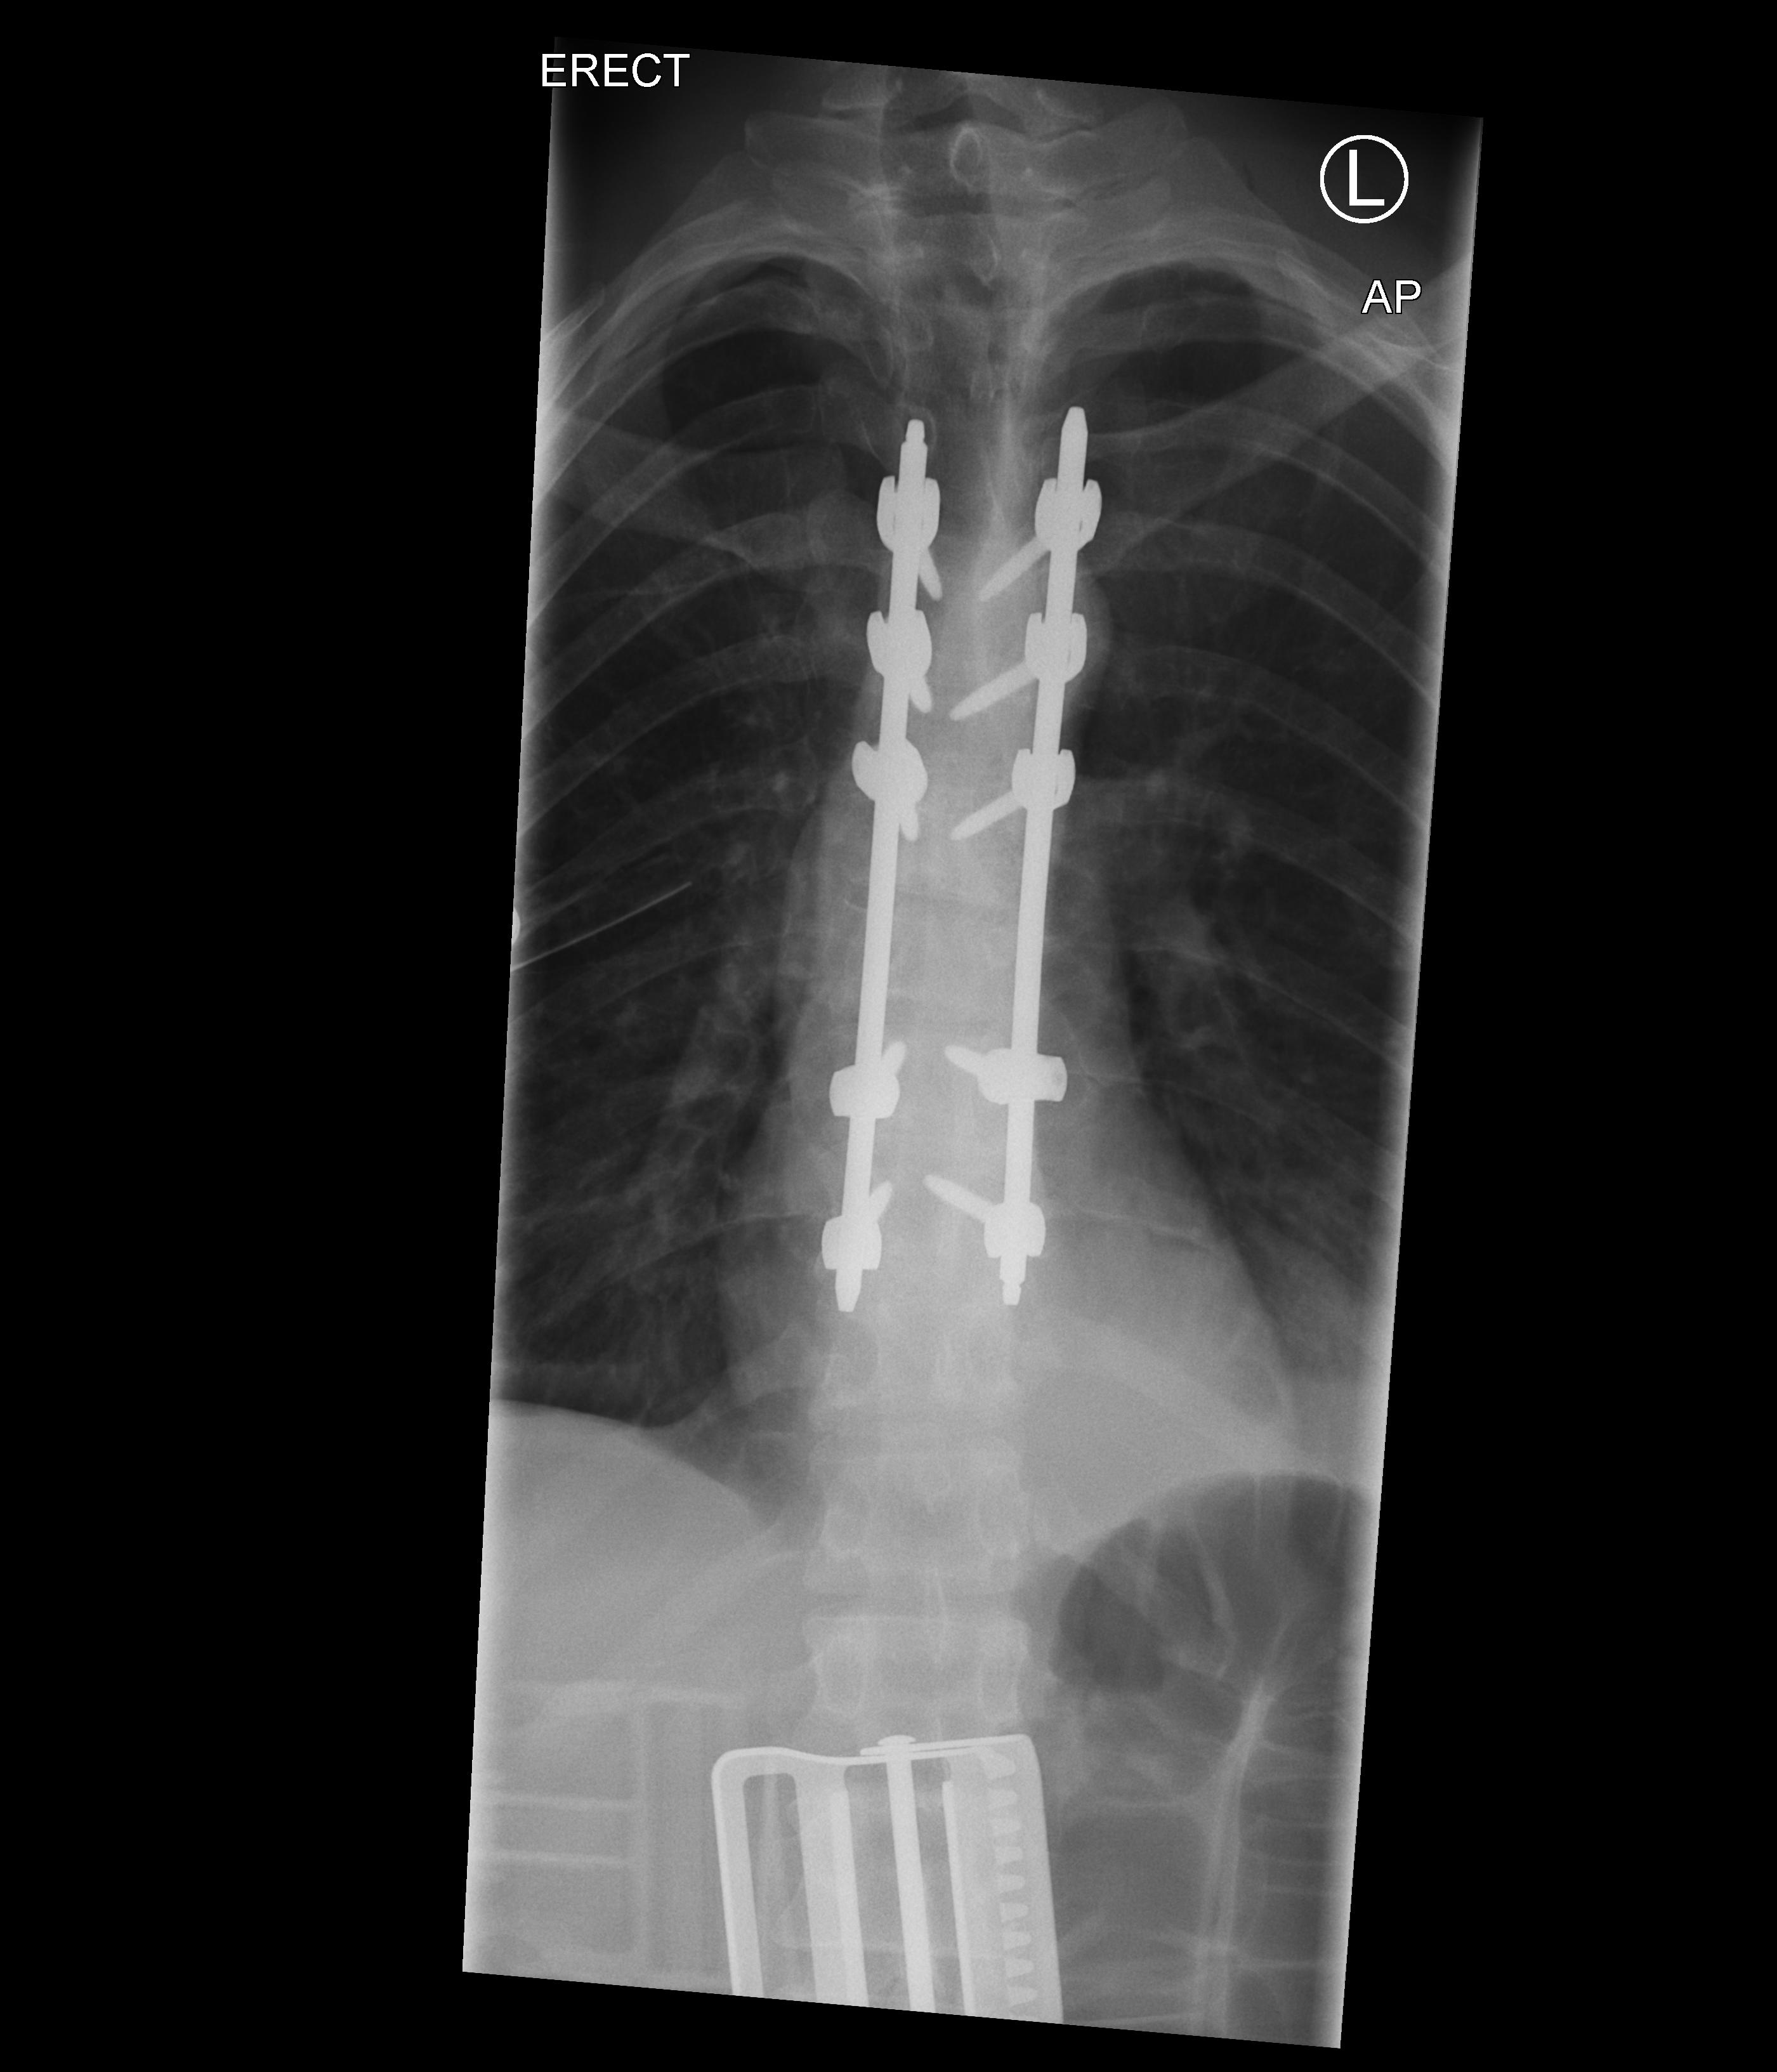
View: AP
Implant manufacturer: medtronic solera